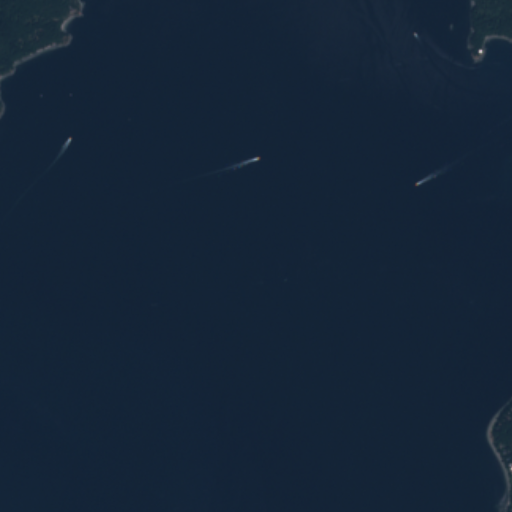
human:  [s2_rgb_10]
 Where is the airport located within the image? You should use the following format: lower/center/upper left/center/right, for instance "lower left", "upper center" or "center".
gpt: The airport is located in the lower right of the image.
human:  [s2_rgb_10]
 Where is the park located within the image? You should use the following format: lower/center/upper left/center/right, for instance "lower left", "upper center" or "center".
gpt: The park is located in the upper right of the image.
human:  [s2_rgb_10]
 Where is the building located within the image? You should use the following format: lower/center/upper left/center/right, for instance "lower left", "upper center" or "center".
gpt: The building is located in the lower right of the image.
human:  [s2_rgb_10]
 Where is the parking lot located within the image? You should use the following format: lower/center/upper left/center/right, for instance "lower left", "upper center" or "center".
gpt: There is no parking lot in the image.